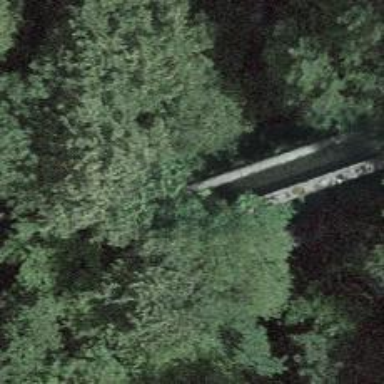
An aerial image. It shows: Aqueduct bridge carrying man-made pipeline.